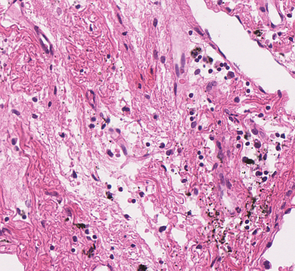
Tumor epithelial tissue: no
Tumor-associated stroma tissue: yes
Normal tissue: no